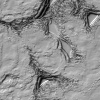
Atmospheric dust classification: not_dusty